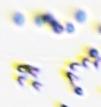
Label: Phaeocystis